Question: I have 2 class one for io/reading file and other one for the GUI, in the past few days I was working on the class of io/reading and I was using simple technique for getting the file from hard disk by writing the file name only as string note: look at the code, but now after I finished the io/reading code I need to use more professional way by adding 'JFileChooser' in the Gui class and couple them and here is the difficulty can some one tell me how?
The 'Jfilechooser' code inside the constrictor in the GUI class this only going to open the 'JFileChooser' and select the file and save the file to the 'String srtPath'.
'''
Action openAction = new AbstractAction("Open Subtitle", openIcon) {
@Override
public void actionPerformed(ActionEvent e) {
ourFileSelector.setFileSelectionMode(JFileChooser.FILES_AND_DIRECTORIES);
ourFileSelector.showSaveDialog(null);
ourSrtFile = ourFileSelector.getSelectedFile();
srtPath = ourSrtFile.getAbsolutePath();
}
};
'''
all the class of reading file
'''
package AnimeAid;
import java.io.*;
import java.nio.ByteBuffer;
import java.nio.charset.Charset;
import java.nio.file.Files;
import java.nio.file.Path;
import java.nio.file.Paths;
import java.util.ArrayList;
import java.util.regex.Matcher;
import java.util.regex.Pattern;
public class ReadFile {
public static ArrayList<String> getFileStartingTime(String file){
ArrayList<String> Lines = new ArrayList<String>();
//String file = "tra.srt";
BufferedReader br = null;
try {
br = new BufferedReader(new FileReader(file));
String line;
while((line = br.readLine()) != null) {
if (line.indexOf(':') != -1 && line.indexOf(',') != -1 && line.indexOf('0') != -1) {
Lines.add(line.substring(0, 12));
}
}
}catch(IOException ex){
System.err.println(ex);
}
return Lines;
}
public static ArrayList<String> getFileEndingTime(String file){
ArrayList<String> Lines = new ArrayList<String>();
//String file = "tra.srt";
BufferedReader br = null;
try {
br = new BufferedReader(new FileReader(file));
String line;
while((line = br.readLine()) != null) {
if (line.indexOf(':') != -1 && line.indexOf(',') != -1 && line.indexOf('0') != -1) {
Lines.add(line.substring(18, 29));
}
}
}catch(IOException ex){
System.err.println(ex);
}
return Lines;
}
public static ArrayList<String> readSubtitles(String file)
{
ArrayList<String> Lines = new ArrayList<String>();
try{
//String file = "tra.srt";
Charset charset = Charset.defaultCharset();
Path path = Paths.get(file);
byte[] encoded = Files.readAllBytes(path);
String data = charset.decode(ByteBuffer.wrap(encoded)).toString();
Pattern p = Pattern.compile("(\d+:\d+:\d+,\d+) --> (\d+:\d+:\d+,\d+)\s*(.*?)\s*(^$|\Z)", Pattern.DOTALL | Pattern.MULTILINE);
Matcher m = p.matcher(data);
while (m.find()){
//String startTime = m.group(1);
//String endTime = m.group(2);
//String subtitle = m.group(3);
Lines.add(m.group(3));
//System.out.println(startTime);
//System.out.println(endTime);
}
}catch(IOException ex){
System.err.println(ex);
}
return Lines;
}
public static ArrayList<String> ArraylineLengths(String file) {
ArrayList<String> Lines = new ArrayList<String>();
//String file = "tra.srt";
BufferedReader br = null;
try {
br = new BufferedReader(new FileReader(file));
String line;
while((line = br.readLine()) != null) {
line = line.replace("", "");
if(isInteger(line)) {
int i = Integer.parseInt(line);
if(i > 0) {
Lines.add(line);
}
}
}
} catch(IOException ioe) {
ioe.printStackTrace();
} finally {
if(br != null) {
try {
br.close();
} catch(IOException e) {
// do nothing
}
}
}
return (Lines);
}
public static boolean isInteger(String s) {
try {
Integer.parseInt(s);
} catch(NumberFormatException e) {
return false;
}
// only got here if we didn't return false
return true;
}
public static int maxLine(String file){
try
{
//String file = "tra.srt";
int max = 0;
BufferedReader br = null;
try { br = new BufferedReader(new FileReader(file)); }
catch (FileNotFoundException e) { System.out.println(e); }
String line;
while((line = br.readLine()) != null)
{
if (isInteger(line))
{
max++;
}
}
return max+1;
}
catch( NumberFormatException | IOException ex) {ex.printStackTrace();}
return 0;
}
}
'''
The answer should be something like this
'''
String file = GuiInterface.srtPath;
'''
and i tried this
'''
public class ReadFile {
GuiInterface tt = new GuiInterface(null);
public static String file = GuiInterface.srtPath;
public static ArrayList<String> getFileStartingTime(){
ArrayList<String> Lines = new ArrayList<String>();
//String file = "tra.srt";
BufferedReader br = null;
try {
br = new BufferedReader(new FileReader(file));
String line;
while((line = br.readLine()) != null) {
if (line.indexOf(':') != -1 && line.indexOf(',') != -1 && line.indexOf('0') != -1) {
Lines.add(line.substring(0, 12));
}
}
}catch(IOException ex){
System.err.println(ex);
}
return Lines;
}
'''
but when I use this vlcj library only show the video.
this is my way of adding data to the Jtable
'''
/*
* To change this license header, choose License Headers in Project Properties.
* To change this template file, choose Tools | Templates
* and open the template in the editor.
*/
package AnimeAid;
import com.sun.jna.Native;
import com.sun.jna.NativeLibrary;
import java.awt.*;
import java.awt.event.*;
import java.io.File;
import java.io.IOException;
import java.util.ArrayList;
import javax.swing.*;
import javax.swing.table.*;
import javax.swing.BorderFactory.*;
import javax.swing.border.*;
import uk.co.caprica.vlcj.binding.LibVlc;
import uk.co.caprica.vlcj.player.MediaPlayerFactory;
import uk.co.caprica.vlcj.player.embedded.EmbeddedMediaPlayer;
import uk.co.caprica.vlcj.runtime.RuntimeUtil;
/**
*
* @author isslam
*/
public class GuiInterface extends JFrame {
JComboBox laList;
ReadFile reader;
private final int numberOfButton = 6;
private final JTable table;
JToolBar toolBar;
private final JTextField enterText,startTime,endTime;
private final JMenu jMenu1,jMenu2,jMenu3;
private final JMenuBar jMenuBar1;
private final JMenuItem itemNewSrt,itemOpenVideo,itemSavefile;
private static JFileChooser ourFileSelector,ourVideoSelector;
File ourVideoFile,ourSrtFile;
Border Campound,empty,Boveld,etch;
private final JLabel startTimeingLable,endTimeingLabel;
public static String mediaPath="",srtPath="";
Canvas c;
ImageIcon[] icon;
JButton[] Obutton;
static final int COLUMN = 4 ;
public static void main(String[] args) throws IOException
{
//ReadFile.readSubtitles();
NativeLibrary.addSearchPath(RuntimeUtil.getLibVlcLibraryName(), "C:\Program Files\VideoLAN\VLC");
Native.loadLibrary(RuntimeUtil.getLibVlcLibraryName(), LibVlc.class);
SwingUtilities.invokeLater(new Runnable() {
@Override
public void run() {
new GuiInterface("");
}
});
}
public GuiInterface(String title){
//reader = new ReadFile();
setSize(1024, 720);
setVisible(true);
setTitle("AnimeFactor");
setDefaultCloseOperation(GuiInterface.EXIT_ON_CLOSE);
//video setting
MediaPlayerFactory mediaPlayerFactory = new MediaPlayerFactory();
c = new Canvas();
String[] petStrings = { "Translation Line", "Both Line" };
laList = new JComboBox(petStrings);
c.setBackground(Color.black);
JPanel p = new JPanel();
p.setLayout(new BorderLayout());
p.add(c, BorderLayout.CENTER);
add(p, BorderLayout.CENTER);
EmbeddedMediaPlayer mediaPlayer = mediaPlayerFactory.newEmbeddedMediaPlayer();
mediaPlayer.setVideoSurface(mediaPlayerFactory.newVideoSurface(c));
mediaPlayer.playMedia("C:\Users\isslam\Downloads\gg.mp4");
/* String[] columnNames = {"#","Start","End","Translation column"};
Object[][] data = new Object [ReadFile.maxLine(srtPath)][COLUMN];
ArrayList <String > Dumy = new ArrayList<String>();
//String [] countries = list.toArray(new String[list.size()]);
Dumy = ReadFile.ArraylineLengths(srtPath);
for(int i = 0; i < Dumy.size(); i++)
{
data[i][0] = Dumy.get(i);
}
ArrayList<String> ends = ReadFile.getFileEndingTime(srtPath);
ArrayList<String> starts = ReadFile.getFileStartingTime(srtPath);
ArrayList<String> subs = ReadFile.readSubtitles(srtPath);
for(int i=0;i < ReadFile.maxLine(srtPath);i++){
// data[i][0] = ReadFile.lineLengths();
data[i][1] = starts.get(i) ;
data[i][2] = ends.get(i);
data[i][3] = subs.get(i);
}
DefaultTableModel model = new DefaultTableModel(data, columnNames);
*/
ImageIcon openIcon = new ImageIcon(
GuiInterface.class.getResource("/resources/image/folder-icon.png"));
ImageIcon saveIcon = new ImageIcon(
GuiInterface.class.getResource("/resources/image/red-disk-icon.png"));
ImageIcon newIcon = new ImageIcon(
GuiInterface.class.getResource("/resources/image/Actionsnew-icon.png"));
Action saveAction = new AbstractAction("Save", saveIcon) {
@Override
public void actionPerformed(ActionEvent e) {
}
};
Action newAction = new AbstractAction("New", newIcon) {
@Override
public void actionPerformed(ActionEvent e) {
System.out.println("New File");
}
};
jMenu1 = new JMenu("File");
jMenu2 = new JMenu("Video");
jMenu3 = new JMenu("Subtitle");
itemNewSrt = new JMenuItem(newAction);
jMenu1.add(itemNewSrt);
itemSavefile = new JMenuItem(saveAction);
jMenu1.add(itemSavefile);
jMenuBar1 = new JMenuBar();
jMenuBar1.setBorder(etch);
setJMenuBar(jMenuBar1);
jMenuBar1.add(jMenu1);
jMenuBar1.add(jMenu2);
jMenuBar1.add(jMenu3);
table = new JTable();
table.setFillsViewportHeight(true);
table.setAutoResizeMode(JTable.AUTO_RESIZE_ALL_COLUMNS);
TableColumn columnA = table.getColumn("#");
columnA.setMinWidth(10);
columnA.setMaxWidth(40);
TableColumn columnB= table.getColumn("Start");
columnB.setMinWidth(80);
columnB.setMaxWidth(90);
TableColumn columnC= table.getColumn("End");
columnC.setMinWidth(80);
columnC.setMaxWidth(90);
Obutton = new JButton[numberOfButton];
etch = BorderFactory.createEtchedBorder();
enterText = new JTextField();
enterText.setPreferredSize(new Dimension(0,100));
ourFileSelector = new JFileChooser();
startTime = new JTextField();
startTime.setPreferredSize(new Dimension(120, 20));
startTimeingLable = new JLabel("Starting Time");
endTimeingLabel = new JLabel("Ending Time");
endTime = new JTextField();
endTime.setPreferredSize(new Dimension(120, 20));
toolBar = new JToolBar();
//toolBar.add(Box.createHorizontalGlue());
toolBar.setBorder(new LineBorder(Color.LIGHT_GRAY, 1));
toolBar.add(newAction);
toolBar.add(saveAction);
JPanel toolBarPane = new JPanel(new BorderLayout());
toolBarPane.add(toolBar,BorderLayout.NORTH);
JPanel timing = new JPanel(new FlowLayout(FlowLayout.TRAILING));
timing.add(startTimeingLable);
timing.add(startTime);
timing.add(endTimeingLabel);
timing.add(endTime);
timing.add(laList);
empty = BorderFactory.createEmptyBorder(30, 5, 5, 5);
Boveld = BorderFactory.createBevelBorder(BevelBorder.RAISED);
Campound = BorderFactory.createCompoundBorder(empty,Boveld);
JPanel textFiled = new JPanel(new BorderLayout());
textFiled.add(timing);
textFiled.add(enterText,BorderLayout.SOUTH);
textFiled.setBorder(Campound);
JScrollPane scrollPane = new JScrollPane(table);
add(scrollPane, BorderLayout.SOUTH);
add(textFiled, BorderLayout.EAST);
add(toolBarPane,BorderLayout.PAGE_START);
Action openAction = new AbstractAction("Open Subtitle", openIcon) {
@Override
public void actionPerformed(ActionEvent e) {
ourFileSelector.setFileSelectionMode(JFileChooser.FILES_AND_DIRECTORIES);
ourFileSelector.showSaveDialog(null);
ourSrtFile = ourFileSelector.getSelectedFile();
srtPath = ourSrtFile.getAbsolutePath();
DefaultTableModel model = createModel(srtPath);
table.setModel(model);
}
};
//Container cp = getContentPane();
toolBar.add(openAction);
itemOpenVideo = new JMenuItem(openAction);
jMenu1.add(itemOpenVideo);
itemOpenVideo.addActionListener(new MenuBarMethod());
}
private DefaultTableModel createModel(String srtPath) {
String[] columnNames = {"#", "Start", "End", "Translation column"};
int maxLine = ReadFile.maxLine(srtPath); // debug
//Object[][] data = new Object[maxLine][];
System.out.println(maxLine); // debug
DefaultTableModel model = new DefaultTableModel(columnNames, 0);
ArrayList<String> ends = ReadFile.getFileEndingTime(srtPath);
ArrayList<String> starts = ReadFile.getFileStartingTime(srtPath);
ArrayList<String> subs = ReadFile.readSubtitles(srtPath);
for (int i = 0; i < ReadFile.maxLine(srtPath) - 1; i++) {
model.addRow(new Object[] {starts.get(i), ends.get(i), subs.get(i)});
}
return model;
}
public class MenuBarMethod implements ActionListener{
@Override
public void actionPerformed(ActionEvent a){
Object buttonPressed=a.getSource();
if(buttonPressed.equals(itemOpenVideo)){
ourVideoSelector.setFileSelectionMode(JFileChooser.FILES_ONLY);
ourVideoSelector.showSaveDialog(null);
ourVideoFile = ourVideoSelector.getSelectedFile();
mediaPath = ourVideoFile.getAbsolutePath();
}
}
}
}
'''
the issue with the code is this part of code are not working
'''
table = new JTable();
table.setFillsViewportHeight(true);
table.setAutoResizeMode(JTable.AUTO_RESIZE_ALL_COLUMNS);
TableColumn columnA = table.getColumn("#");
columnA.setMinWidth(10);
columnA.setMaxWidth(40);
TableColumn columnB= table.getColumn("Start");
columnB.setMinWidth(80);
columnB.setMaxWidth(90);
TableColumn columnC= table.getColumn("End");
columnC.setMinWidth(80);
columnC.setMaxWidth(90);
'''
part of the file
'''
1
00:00:01,600 --> 00:00:04,080
<b>Mr Magnussen, please state your
full name for the record.</b>
2
00:00:04,080 --> 00:00:07,040
Charles Augustus Magnussen.
'''
now this is a picture of the application

as you see the icon of opening the file to read are not there for some reason the white background under the JTextFiled tells that jtable are created but no information yet
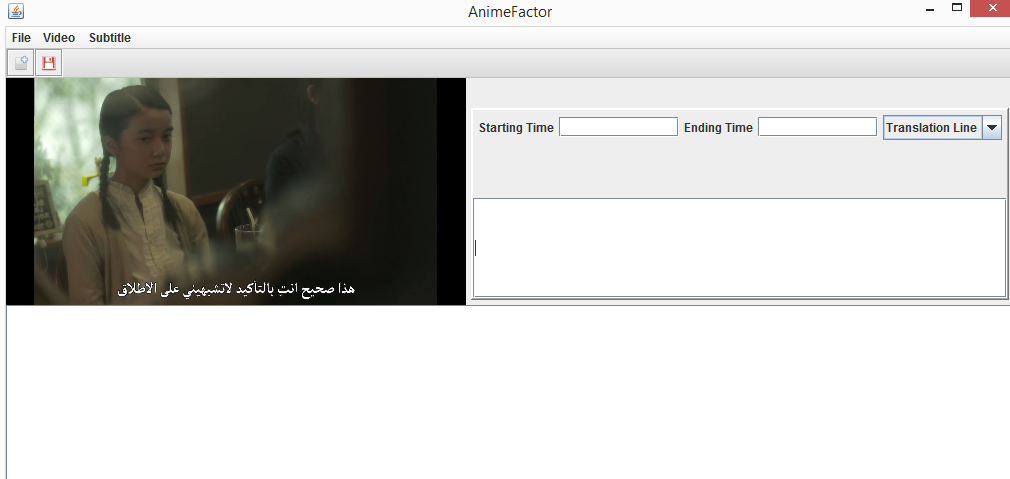
Answer: > "The answer should be something like this"
'String file = GuiInterface.srtPath;'
Your 'GuiInterface' is the running class. Since 'ReadFile' is a with a 'static' method, it shouldn't have to know anything about the 'GuiInterface' class.
What you should do instead, is have the 'getFileStartingTime()' take a 'String path' argument, and have the 'FileReader' use that 'path' argument.
'''
public static ArrayList<String> getFileStartingTime(String path) {
ArrayList<String> Lines = new ArrayList<String>();
BufferedReader br = null;
try {
br = new BufferedReader(new FileReader(path));
'''
Then when you should call the 'ReadFile.getFileStartTime(...)' from the 'Action', and do something with the returned 'ArrayList'. Something like
'''
File ourSrtFile = ourFileSelector.getSelectedFile();
String srtPath = ourSrtFile.getAbsolutePath();
ArrayList<String> array = ReadFile.getFileStartingTime(srtPath);
DefaultListModel model = (DefaultListModel) list.getModel();
for (String s : array) {
model.addElement(s);
}
'''
---
Here's a complete example. But note: reading files (and long running tasks) should be done in a background thread, possibly using a <URL>, but I'm too lazy to do that right now. You can look at the link
'''
import java.awt.BorderLayout;
import java.awt.Dimension;
import java.awt.event.ActionEvent;
import java.io.BufferedReader;
import java.io.File;
import java.io.FileReader;
import java.io.IOException;
import java.util.ArrayList;
import javax.swing.AbstractAction;
import javax.swing.Action;
import javax.swing.DefaultListModel;
import javax.swing.JButton;
import javax.swing.JFileChooser;
import javax.swing.JFrame;
import javax.swing.JList;
import javax.swing.JScrollPane;
import javax.swing.SwingUtilities;
public class GuiInterface {
private JFileChooser ourFileSelector = new JFileChooser();
private JList list = new JList(new DefaultListModel());
public GuiInterface() {
Action openAction = new AbstractAction("Open Subtitle") {
@Override
public void actionPerformed(ActionEvent e) {
ourFileSelector.setFileSelectionMode(JFileChooser.FILES_AND_DIRECTORIES);
ourFileSelector.showSaveDialog(null);
File ourSrtFile = ourFileSelector.getSelectedFile();
String srtPath = ourSrtFile.getAbsolutePath();
ArrayList<String> array = ReadFile.getFileStartingTime(srtPath);
DefaultListModel model = (DefaultListModel) list.getModel();
for (String s : array) {
model.addElement(s);
}
}
};
JButton button = new JButton(openAction);
JFrame frame = new JFrame();
JScrollPane scroll = new JScrollPane(list);
scroll.setPreferredSize(new Dimension(200, 300));
frame.add(scroll);
frame.add(button, BorderLayout.SOUTH);
frame.setDefaultCloseOperation(JFrame.EXIT_ON_CLOSE);
frame.pack();
frame.setVisible(true);
}
public static void main(String[] aregs) {
SwingUtilities.invokeLater(new Runnable() {
public void run() {
new GuiInterface();
}
});
}
}
class ReadFile {
public static ArrayList<String> getFileStartingTime(String path) {
ArrayList<String> Lines = new ArrayList<String>();
BufferedReader br = null;
try {
br = new BufferedReader(new FileReader(path));
String line;
while ((line = br.readLine()) != null) {
Lines.add(line);
}
} catch (IOException ex) {
System.err.println(ex);
}
return Lines;
}
}
'''
---
Try this out now
'''
import java.awt.BorderLayout;
import java.awt.event.ActionEvent;
import java.io.BufferedReader;
import java.io.File;
import java.io.FileNotFoundException;
import java.io.FileReader;
import java.io.IOException;
import java.nio.ByteBuffer;
import java.nio.charset.Charset;
import java.nio.file.Files;
import java.nio.file.Path;
import java.nio.file.Paths;
import java.util.ArrayList;
import java.util.regex.Matcher;
import java.util.regex.Pattern;
import javax.swing.AbstractAction;
import javax.swing.Action;
import javax.swing.JButton;
import javax.swing.JFileChooser;
import javax.swing.JFrame;
import javax.swing.JScrollPane;
import javax.swing.JTable;
import javax.swing.SwingUtilities;
import javax.swing.table.DefaultTableModel;
public class GuiInterface {
private JFileChooser ourFileSelector = new JFileChooser();
private JTable table = new JTable();
public GuiInterface() {
Action openAction = new AbstractAction("Open Subtitle") {
@Override
public void actionPerformed(ActionEvent e) {
ourFileSelector.setFileSelectionMode(JFileChooser.FILES_AND_DIRECTORIES);
ourFileSelector.showSaveDialog(null);
File ourSrtFile = ourFileSelector.getSelectedFile();
String srtPath = ourSrtFile.getAbsolutePath();
DefaultTableModel model = createModel(srtPath);
table.setModel(model);
}
};
JButton button = new JButton(openAction);
JFrame frame = new JFrame();
JScrollPane scroll = new JScrollPane(table);
//scroll.setPreferredSize(new Dimension(200, 300));
frame.add(scroll);
frame.add(button, BorderLayout.SOUTH);
frame.setDefaultCloseOperation(JFrame.EXIT_ON_CLOSE);
frame.pack();
frame.setVisible(true);
}
private DefaultTableModel createModel(String srtPath) {
String[] columnNames = {"#", "Start", "End", "Translation column"};
int maxLine = ReadFile.maxLine(srtPath); // debug
//Object[][] data = new Object[maxLine][];
System.out.println(maxLine); // debug
DefaultTableModel model = new DefaultTableModel(columnNames, 0);
ArrayList<String> ends = ReadFile.getFileEndingTime(srtPath);
ArrayList<String> starts = ReadFile.getFileStartingTime(srtPath);
ArrayList<String> subs = ReadFile.readSubtitles(srtPath);
for (int i = 0; i < ReadFile.maxLine(srtPath) - 1; i++) {
model.addRow(new Object[] {starts.get(i), ends.get(i), subs.get(i)});
}
return model;
}
public static void main(String[] aregs) {
SwingUtilities.invokeLater(new Runnable() {
public void run() {
new GuiInterface();
}
});
}
}
class ReadFile {
public static ArrayList<String> getFileStartingTime(String file) {
ArrayList<String> Lines = new ArrayList<String>();
//String file = "tra.srt";
BufferedReader br = null;
try {
br = new BufferedReader(new FileReader(file));
String line;
while ((line = br.readLine()) != null) {
if (line.indexOf(':') != -1 && line.indexOf(',') != -1 && line.indexOf('0') != -1) {
Lines.add(line.substring(0, 12));
}
}
} catch (IOException ex) {
System.err.println(ex);
}
return Lines;
}
public static ArrayList<String> getFileEndingTime(String file) {
ArrayList<String> Lines = new ArrayList<String>();
//String file = "tra.srt";
BufferedReader br = null;
try {
br = new BufferedReader(new FileReader(file));
String line;
while ((line = br.readLine()) != null) {
if (line.indexOf(':') != -1 && line.indexOf(',') != -1 && line.indexOf('0') != -1) {
Lines.add(line.substring(18, 29));
}
}
} catch (IOException ex) {
System.err.println(ex);
}
return Lines;
}
public static ArrayList<String> readSubtitles(String file) {
ArrayList<String> Lines = new ArrayList<String>();
try {
//String file = "tra.srt";
Charset charset = Charset.defaultCharset();
Path path = Paths.get(file);
byte[] encoded = Files.readAllBytes(path);
String data = charset.decode(ByteBuffer.wrap(encoded)).toString();
Pattern p = Pattern.compile("(\d+:\d+:\d+,\d+) --> (\d+:\d+:\d+,\d+)\s*(.*?)\s*(^$|\Z)", Pattern.DOTALL | Pattern.MULTILINE);
Matcher m = p.matcher(data);
while (m.find()) {
//String startTime = m.group(1);
//String endTime = m.group(2);
//String subtitle = m.group(3);
Lines.add(m.group(3));
//System.out.println(startTime);
//System.out.println(endTime);
}
} catch (IOException ex) {
System.err.println(ex);
}
return Lines;
}
public static ArrayList<String> ArraylineLengths(String file) {
ArrayList<String> Lines = new ArrayList<String>();
//String file = "tra.srt";
BufferedReader br = null;
try {
br = new BufferedReader(new FileReader(file));
String line;
while ((line = br.readLine()) != null) {
line = line.replace("", "");
if (isInteger(line)) {
int i = Integer.parseInt(line);
if (i > 0) {
Lines.add(line);
}
}
}
} catch (IOException ioe) {
ioe.printStackTrace();
} finally {
if (br != null) {
try {
br.close();
} catch (IOException e) {
// do nothing
}
}
}
return (Lines);
}
public static boolean isInteger(String s) {
try {
Integer.parseInt(s);
} catch (NumberFormatException e) {
return false;
}
// only got here if we didn't return false
return true;
}
public static int maxLine(String file) {
try {
//String file = "tra.srt";
int max = 0;
BufferedReader br = null;
try {
br = new BufferedReader(new FileReader(file));
} catch (FileNotFoundException e) {
System.out.println(e);
}
String line;
while ((line = br.readLine()) != null) {
if (isInteger(line)) {
max++;
}
}
return max + 1;
} catch (NumberFormatException | IOException ex) {
ex.printStackTrace();
}
return 0;
}
}
'''